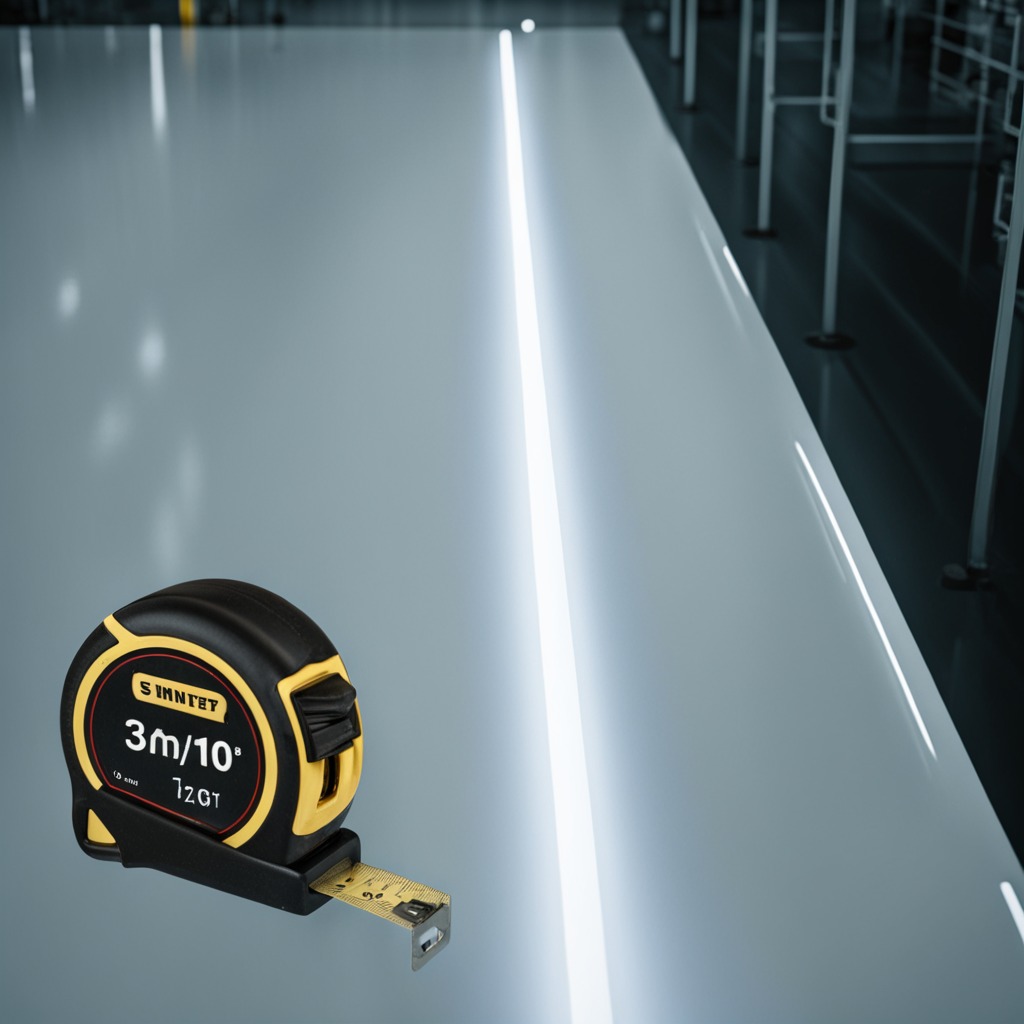
A measuring tape lies on a table in a ship maintenance bay industrial lighting.